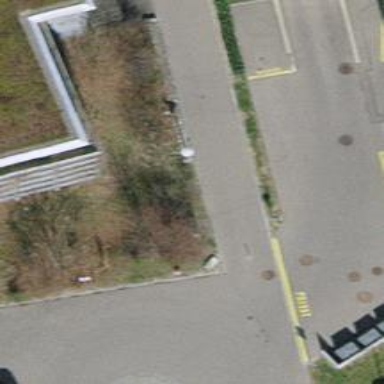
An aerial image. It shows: Sidewalk.